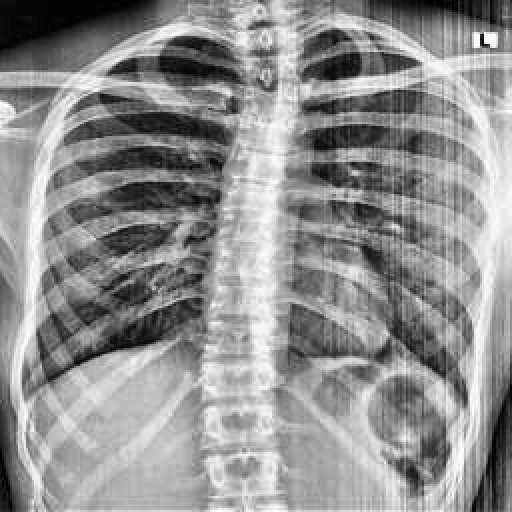
Finding: NORMAL